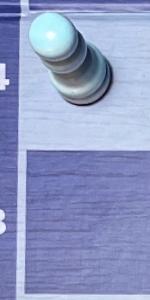
Label: Empty